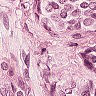
Metastatic tissue present: yes